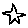
Label: star